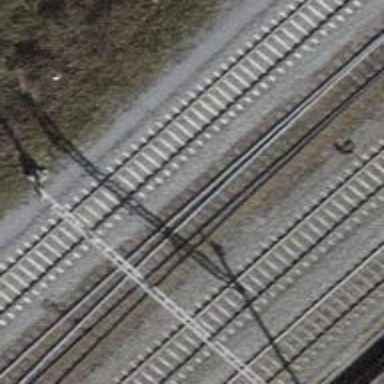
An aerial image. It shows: Single railway track with electrification through contact line.